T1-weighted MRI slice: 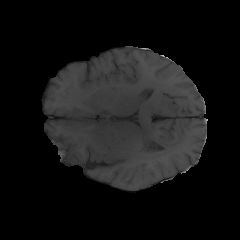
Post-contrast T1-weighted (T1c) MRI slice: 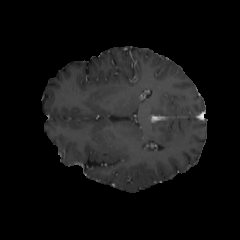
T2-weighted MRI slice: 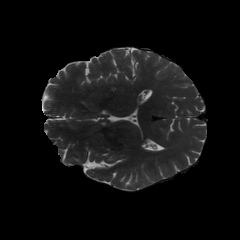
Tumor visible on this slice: no